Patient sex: M
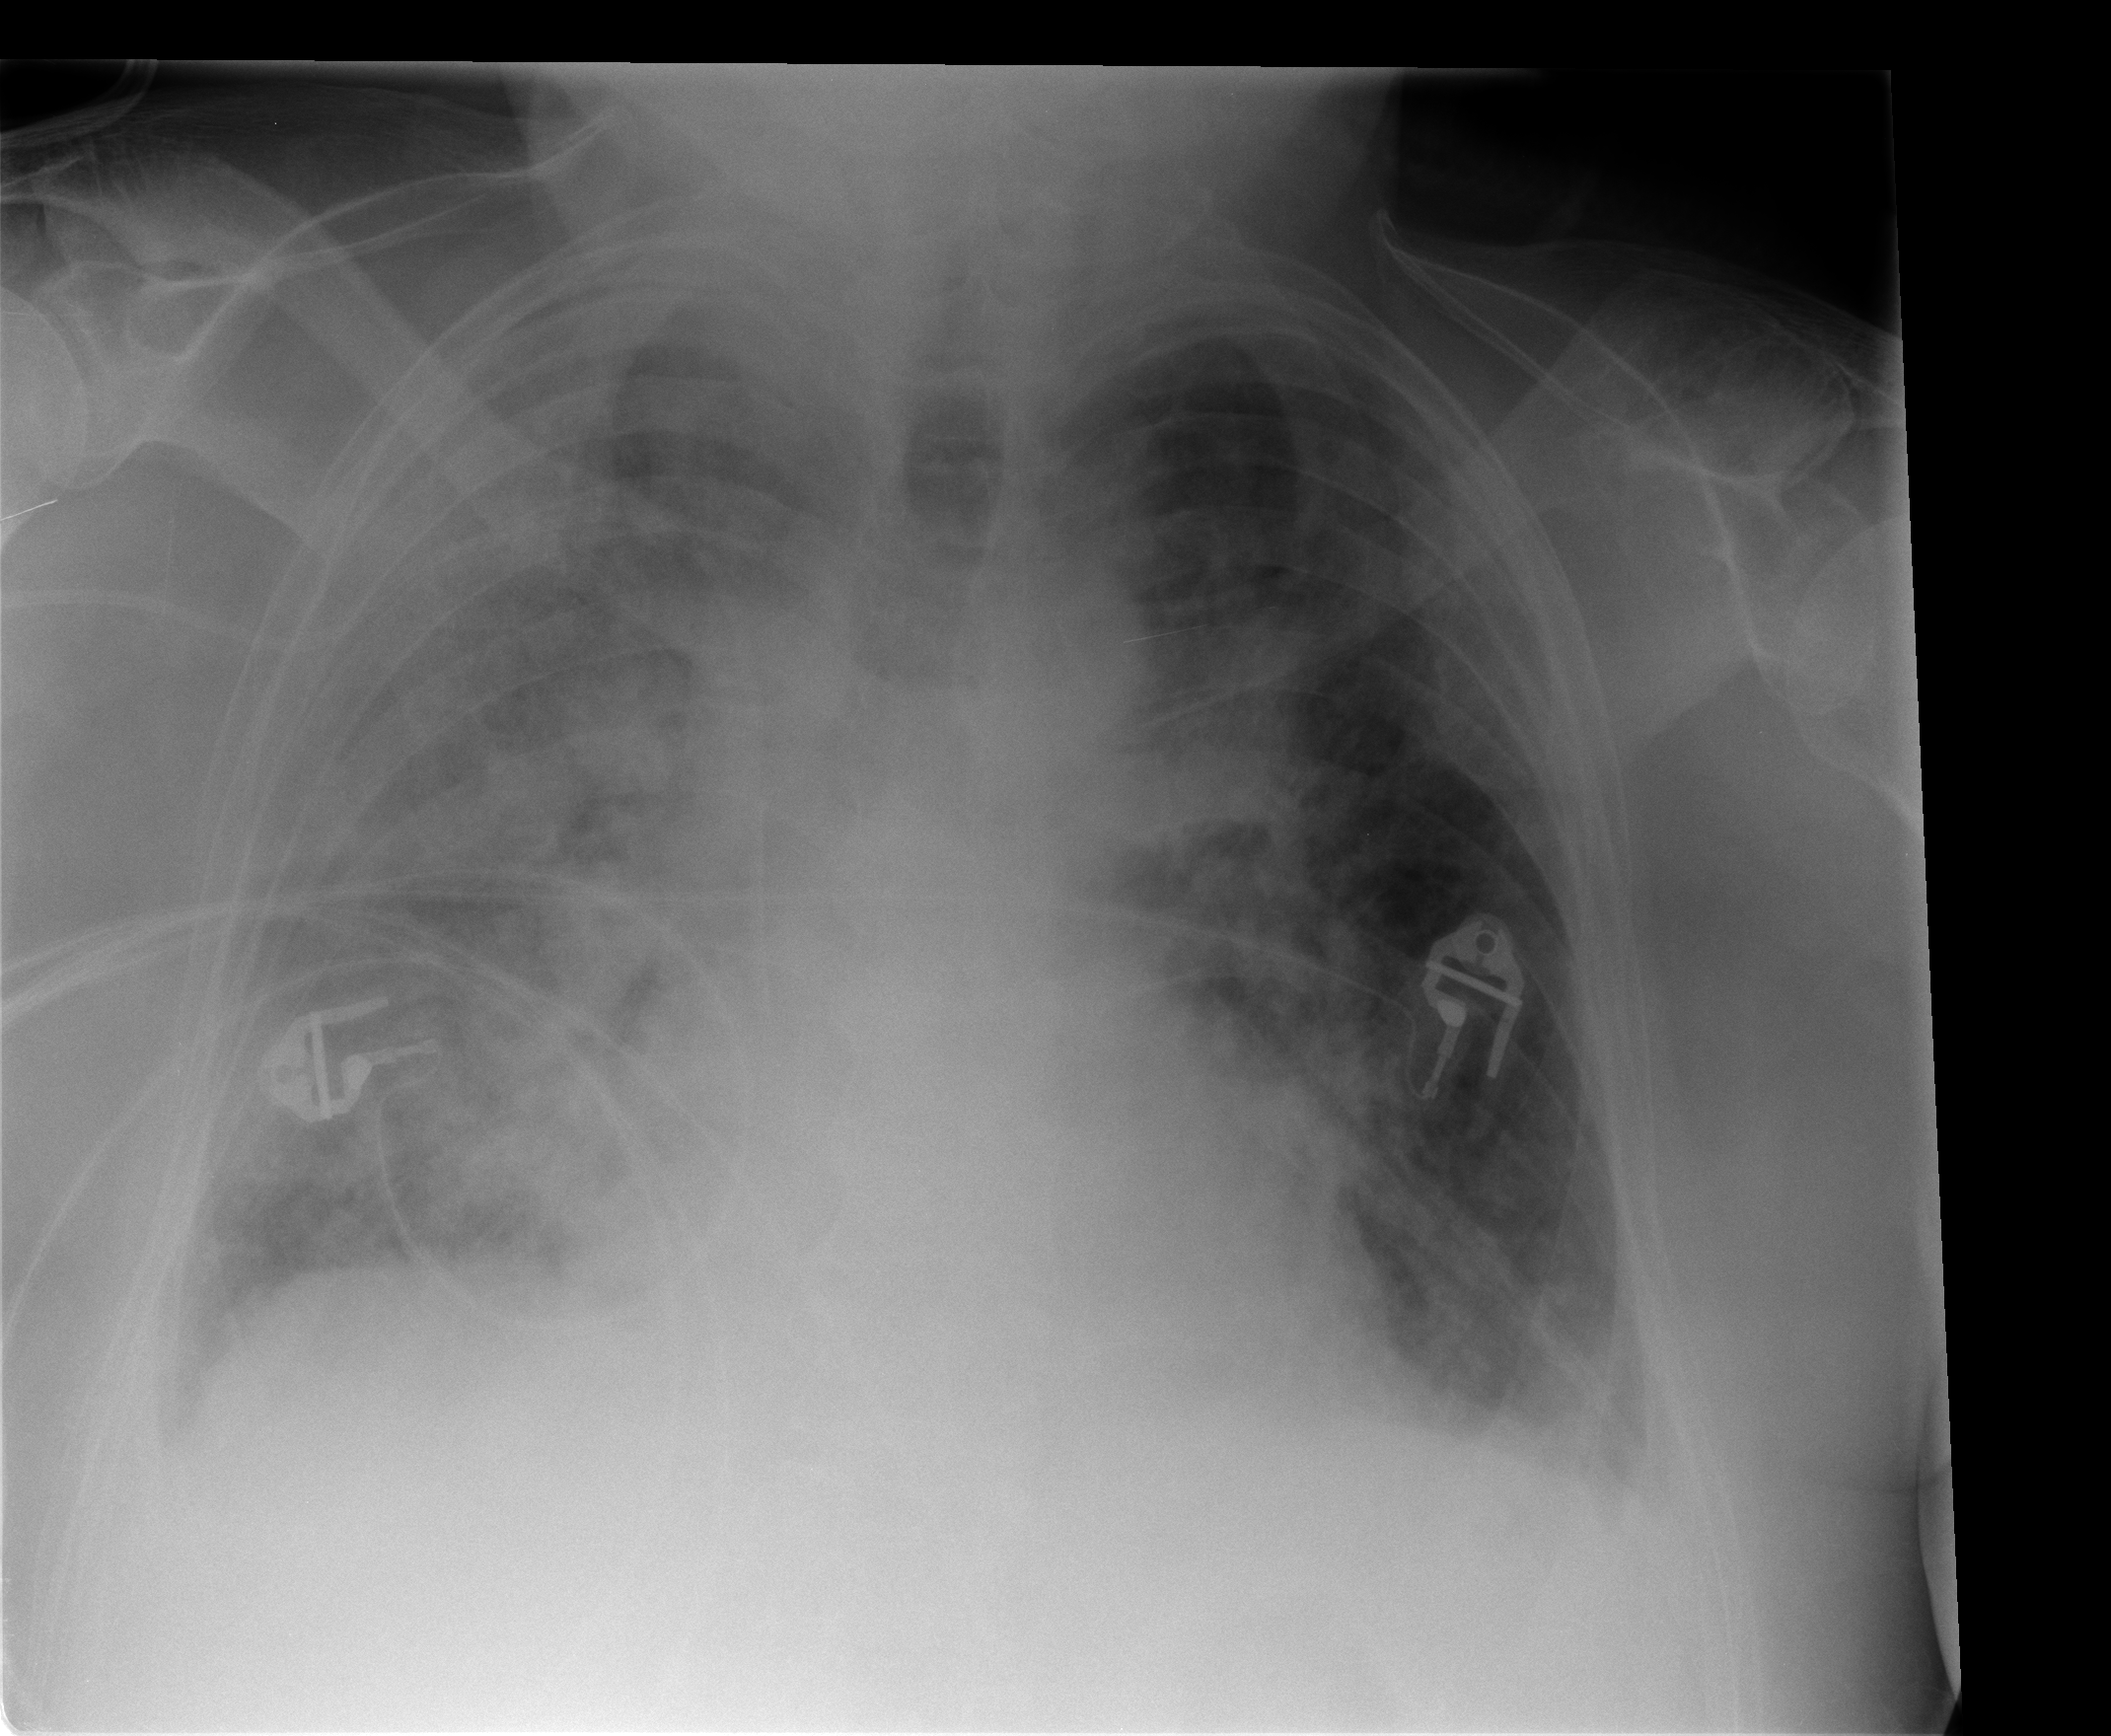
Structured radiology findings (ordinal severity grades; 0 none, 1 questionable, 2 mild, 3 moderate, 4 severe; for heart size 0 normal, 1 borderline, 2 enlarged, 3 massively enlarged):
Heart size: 0
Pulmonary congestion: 3
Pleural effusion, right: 0
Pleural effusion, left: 0
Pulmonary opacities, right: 3
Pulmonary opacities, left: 2
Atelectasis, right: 0
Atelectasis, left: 0